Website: walmart
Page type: payment
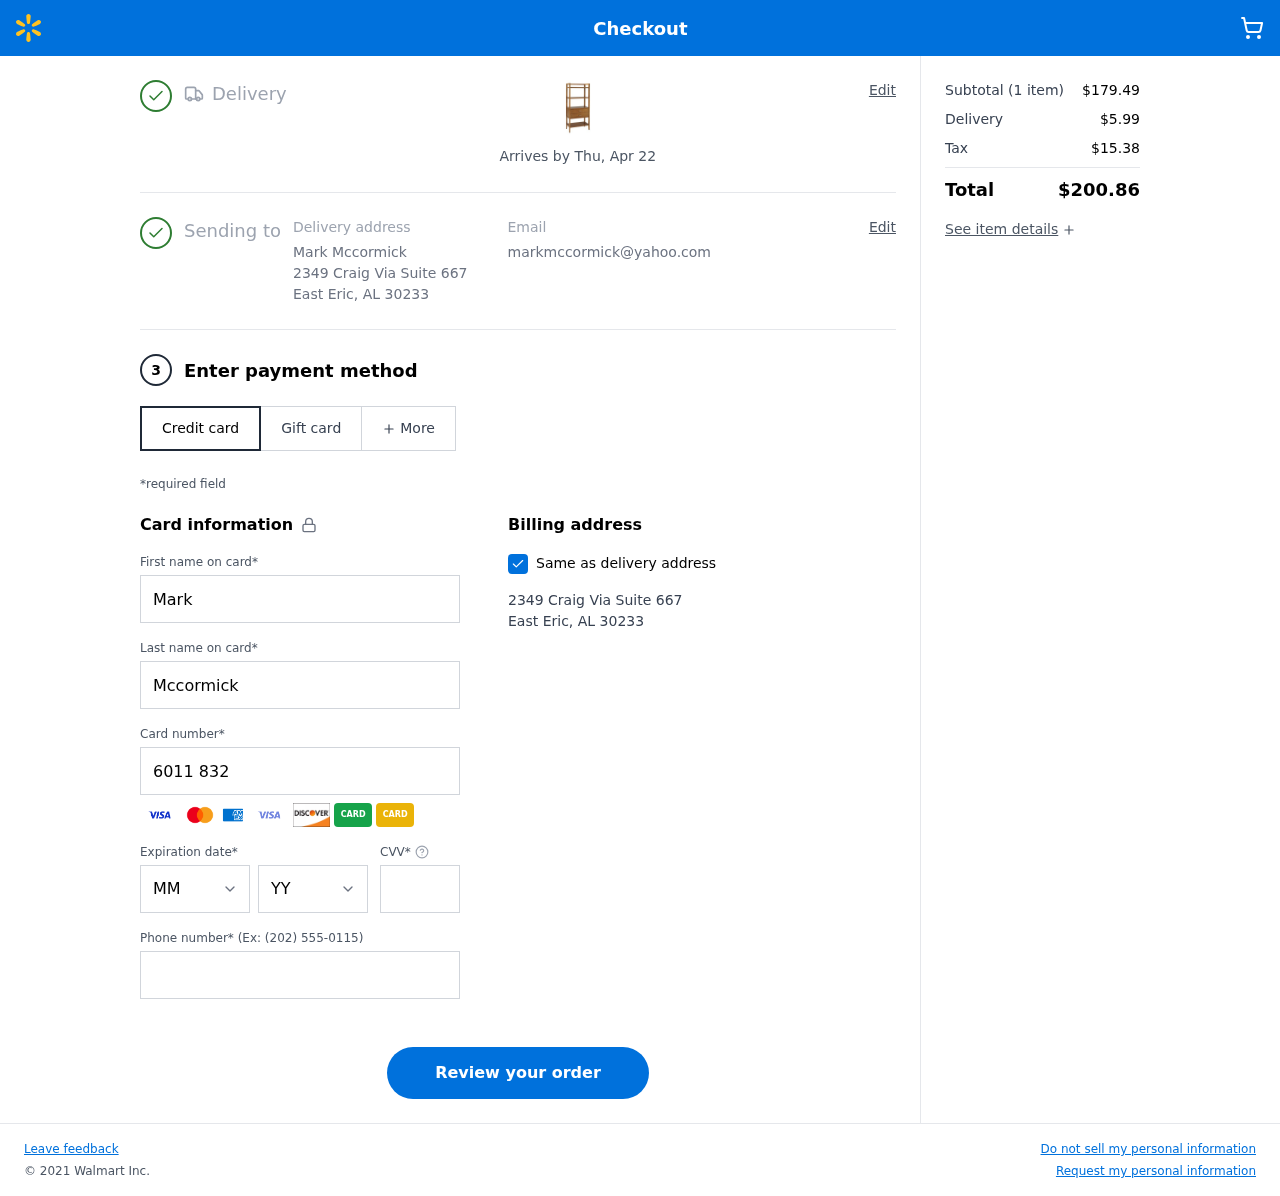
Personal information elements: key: PII_CARD_CVV
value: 679
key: PII_CARD_EXPIRY_MONTH
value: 10
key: PII_CARD_EXPIRY_YEAR
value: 26
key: PII_CARD_NUMBER
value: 6011 8321 7449 6596
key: PII_CITY
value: East Eric
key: PII_EMAIL
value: markmccormick@yahoo.com
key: PII_FIRSTNAME
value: Mark
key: PII_FULLNAME
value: Mark Mccormick
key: PII_LASTNAME
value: Mccormick
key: PII_PHONE
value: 6572775342
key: PII_POSTCODE
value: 30233
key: PII_STATE_ABBR
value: AL
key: PII_STREET
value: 2349 Craig Via Suite 667
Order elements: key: ORDER_DELIVERY_DATE
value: Arrives by Thu, Apr 22
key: ORDER_NUM_ITEMS
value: (1 item)
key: ORDER_SUBTOTAL
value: $179.49
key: ORDER_SHIPPING_COST
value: $5.99
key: ORDER_TAX
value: $15.38
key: ORDER_TOTAL
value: $200.86